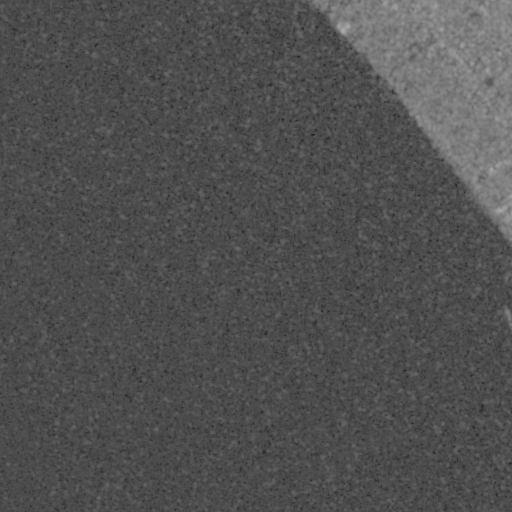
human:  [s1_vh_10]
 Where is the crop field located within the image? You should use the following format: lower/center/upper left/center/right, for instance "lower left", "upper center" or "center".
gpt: The crop field is located in the upper right of the image.
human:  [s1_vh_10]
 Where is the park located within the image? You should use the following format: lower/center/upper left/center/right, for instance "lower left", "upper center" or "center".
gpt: The park is located in the upper right of the image.
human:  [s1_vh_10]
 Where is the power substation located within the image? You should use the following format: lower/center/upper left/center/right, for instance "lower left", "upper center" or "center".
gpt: The power substation is located in the upper center of the image.
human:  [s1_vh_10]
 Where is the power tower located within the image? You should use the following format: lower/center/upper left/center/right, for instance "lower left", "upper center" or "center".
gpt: The power tower is located in the upper right of the image.
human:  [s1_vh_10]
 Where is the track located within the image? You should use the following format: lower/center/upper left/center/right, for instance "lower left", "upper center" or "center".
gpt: The track is located in the upper right of the image.
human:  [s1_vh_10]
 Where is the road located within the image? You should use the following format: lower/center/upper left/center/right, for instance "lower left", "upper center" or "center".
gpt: There is no road in the image.

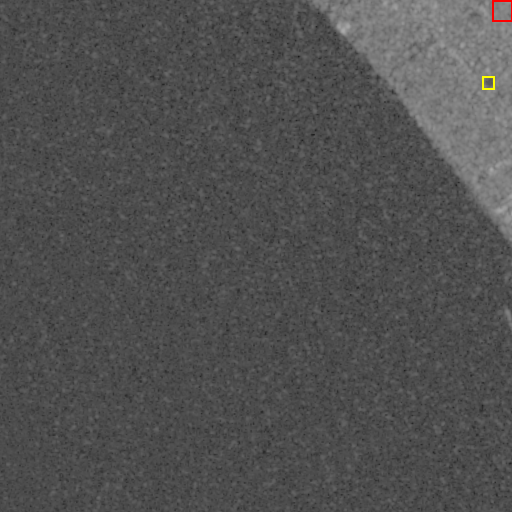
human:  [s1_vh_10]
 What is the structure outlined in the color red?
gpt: The structure outlined in red is a crop field.
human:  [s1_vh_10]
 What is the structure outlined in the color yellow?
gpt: The structure outlined in yellow is a park.
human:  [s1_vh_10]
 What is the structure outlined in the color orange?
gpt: There is no orange outline.